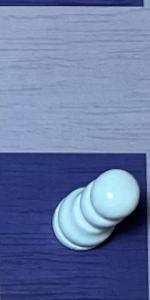
Label: Pawn_White